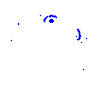
Particle: pion